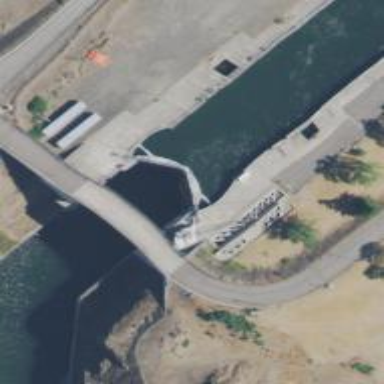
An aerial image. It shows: Lock gate on waterway.